Field crop: maize
Growth stage: 1
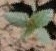
Species: datura